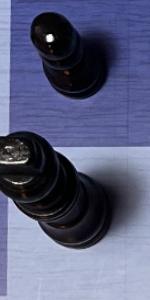
Label: King_Black